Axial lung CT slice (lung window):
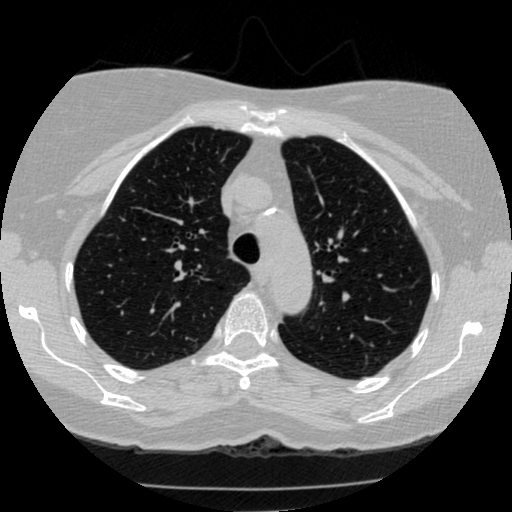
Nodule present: no